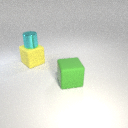
small cyan metal cylinder above large yellow rubber cube